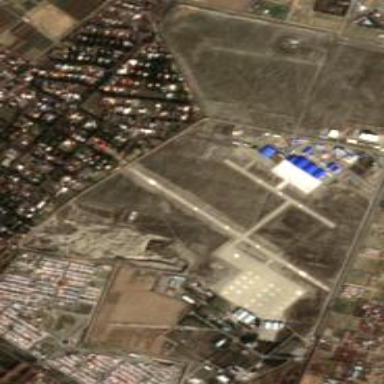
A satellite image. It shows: Military airfield located within larger aerodrome area.